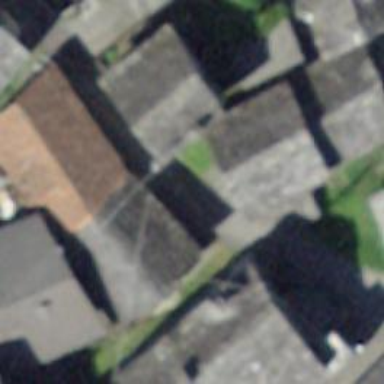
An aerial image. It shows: Alleyway designated as service road.